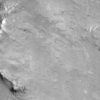
Label: not_dusty